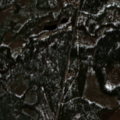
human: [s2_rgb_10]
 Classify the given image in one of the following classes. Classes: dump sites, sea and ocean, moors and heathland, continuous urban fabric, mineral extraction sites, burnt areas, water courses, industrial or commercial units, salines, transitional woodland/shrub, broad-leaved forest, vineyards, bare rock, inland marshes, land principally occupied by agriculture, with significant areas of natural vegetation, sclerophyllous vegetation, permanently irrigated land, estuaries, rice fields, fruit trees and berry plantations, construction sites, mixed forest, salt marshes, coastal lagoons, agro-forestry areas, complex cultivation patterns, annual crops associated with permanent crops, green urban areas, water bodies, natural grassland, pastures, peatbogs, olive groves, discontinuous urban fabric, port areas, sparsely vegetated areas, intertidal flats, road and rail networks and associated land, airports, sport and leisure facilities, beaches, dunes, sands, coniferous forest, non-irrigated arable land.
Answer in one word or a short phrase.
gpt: coniferous forest, mixed forest, transitional woodland/shrub, water bodies